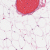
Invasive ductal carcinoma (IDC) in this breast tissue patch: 0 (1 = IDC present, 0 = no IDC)